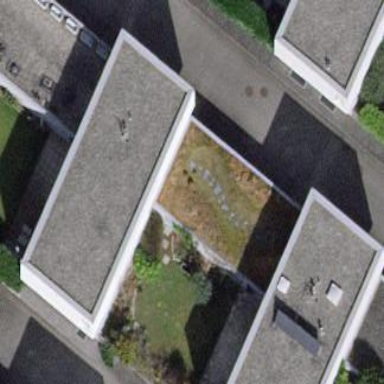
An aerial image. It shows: View of roof of building.